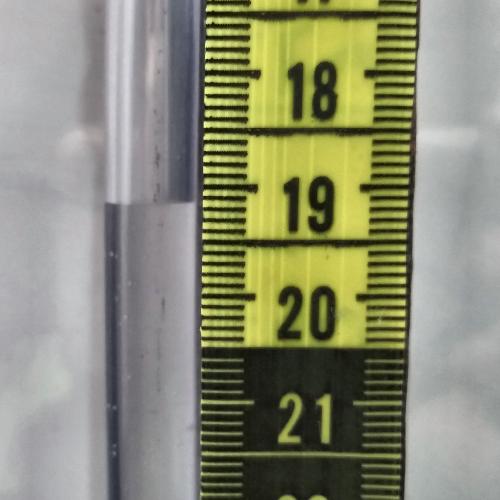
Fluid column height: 19.1 cm